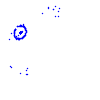
Particle: proton